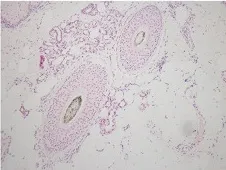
1 year after ruxolitinib treatment began Hematoxylin and eosin stains. X200).
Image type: pathology (h&e)